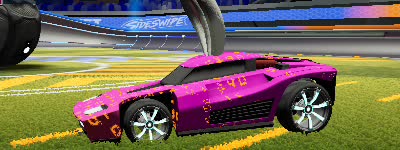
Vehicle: breakout